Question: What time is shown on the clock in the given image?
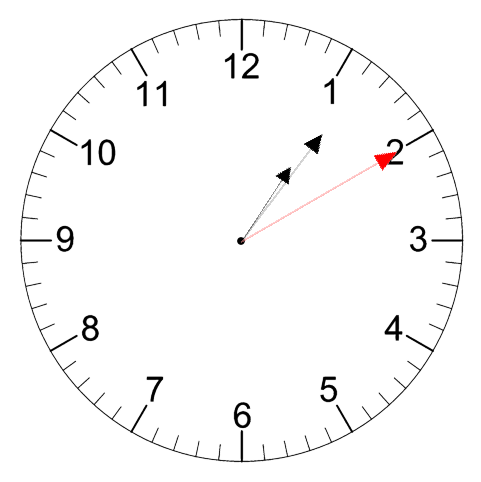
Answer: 01:06:10